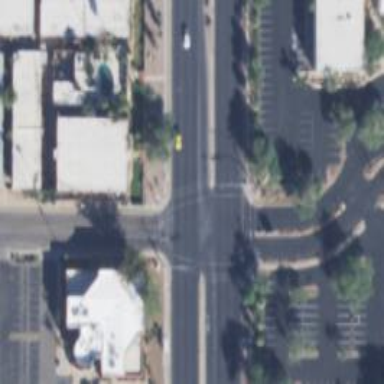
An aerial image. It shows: Unmarked road crossing.